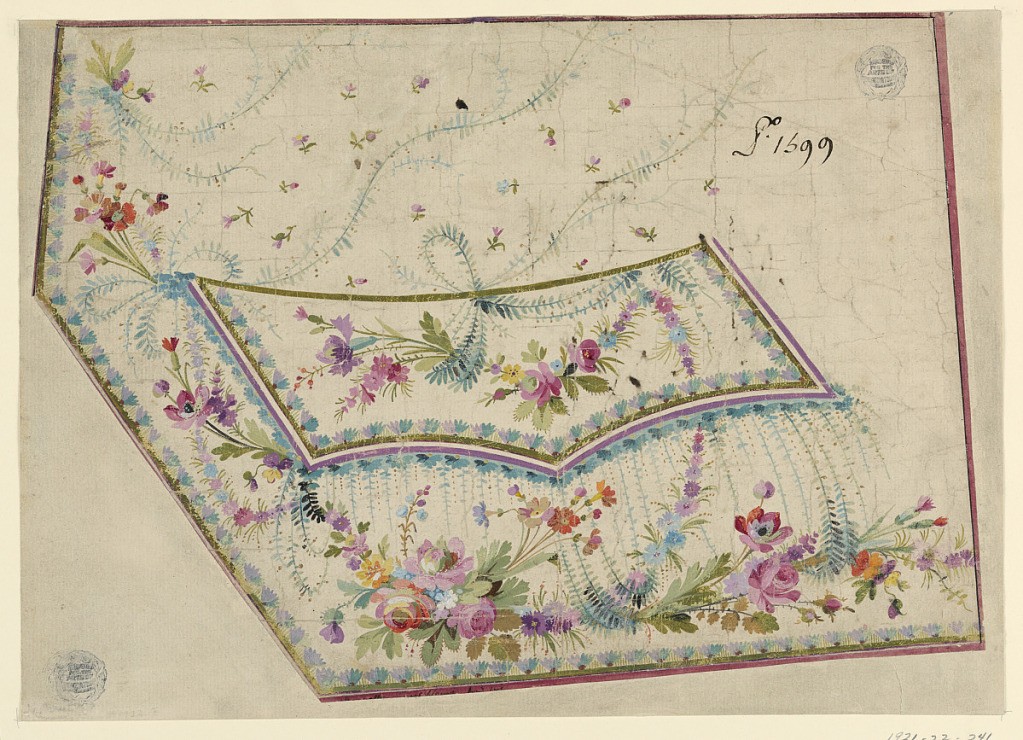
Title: Project number 1599 of the Fabrique de St. Ruf, for Gentleman's Embroidered Waistcoat
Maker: Mademoiselle Bailieu, French, active ca. 1785
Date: ca. 1785
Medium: Pen and brown ink, brush and gouache on off-white laid paper
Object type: Drawing
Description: Waving boughs and flowers decorate the pocket flap and lower left corner of waistcoat. Framing border with tiny boughs. Reverse: sketches of bowl in wreath and festoons and corner motif.